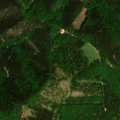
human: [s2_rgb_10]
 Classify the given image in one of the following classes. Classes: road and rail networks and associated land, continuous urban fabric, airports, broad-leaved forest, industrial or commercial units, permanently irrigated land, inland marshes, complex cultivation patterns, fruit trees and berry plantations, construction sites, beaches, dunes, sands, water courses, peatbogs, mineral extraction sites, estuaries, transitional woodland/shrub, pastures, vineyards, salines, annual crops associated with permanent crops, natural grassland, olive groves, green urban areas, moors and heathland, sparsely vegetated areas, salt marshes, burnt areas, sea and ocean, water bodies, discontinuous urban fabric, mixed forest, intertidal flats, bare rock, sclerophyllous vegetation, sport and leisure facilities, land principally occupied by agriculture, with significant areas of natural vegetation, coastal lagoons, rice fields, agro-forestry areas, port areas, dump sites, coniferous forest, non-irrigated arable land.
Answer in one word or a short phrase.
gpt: broad-leaved forest, coniferous forest, mixed forest